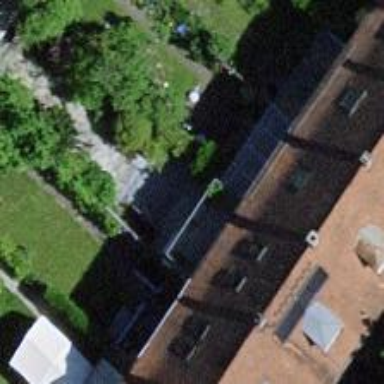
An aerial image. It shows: Terrace building.